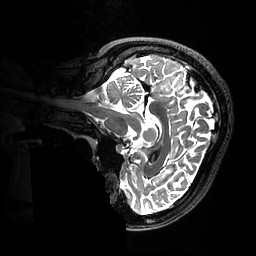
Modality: T2w
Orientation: sagittal
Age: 21
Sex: female
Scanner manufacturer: ge
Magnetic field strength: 3 T
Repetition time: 3.202 s
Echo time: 0.06683 s